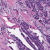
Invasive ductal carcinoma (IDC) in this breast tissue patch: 1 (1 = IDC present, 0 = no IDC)